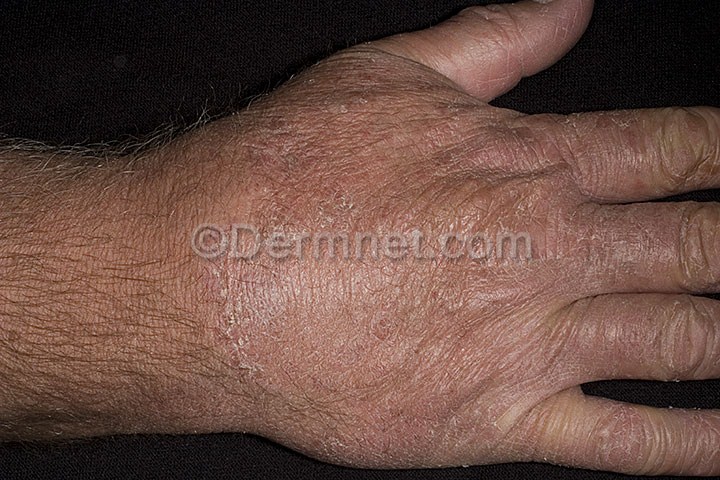
Disease: Tinea Ringworm Candidiasis and other Fungal Infections